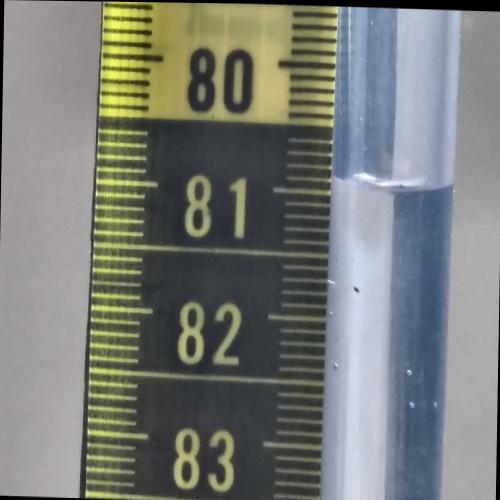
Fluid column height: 80.9 cm